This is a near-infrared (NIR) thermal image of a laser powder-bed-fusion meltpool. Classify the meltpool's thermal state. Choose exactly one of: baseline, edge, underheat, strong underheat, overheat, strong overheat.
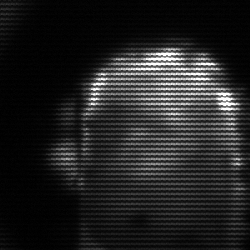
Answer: baseline